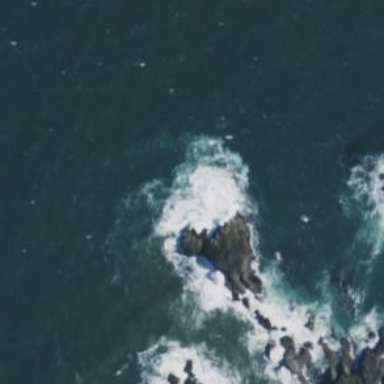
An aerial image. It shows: Natural rock reef.